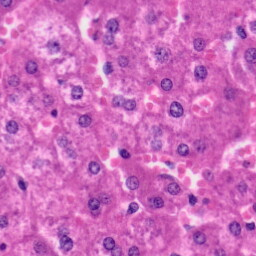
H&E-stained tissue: Liver